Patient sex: M
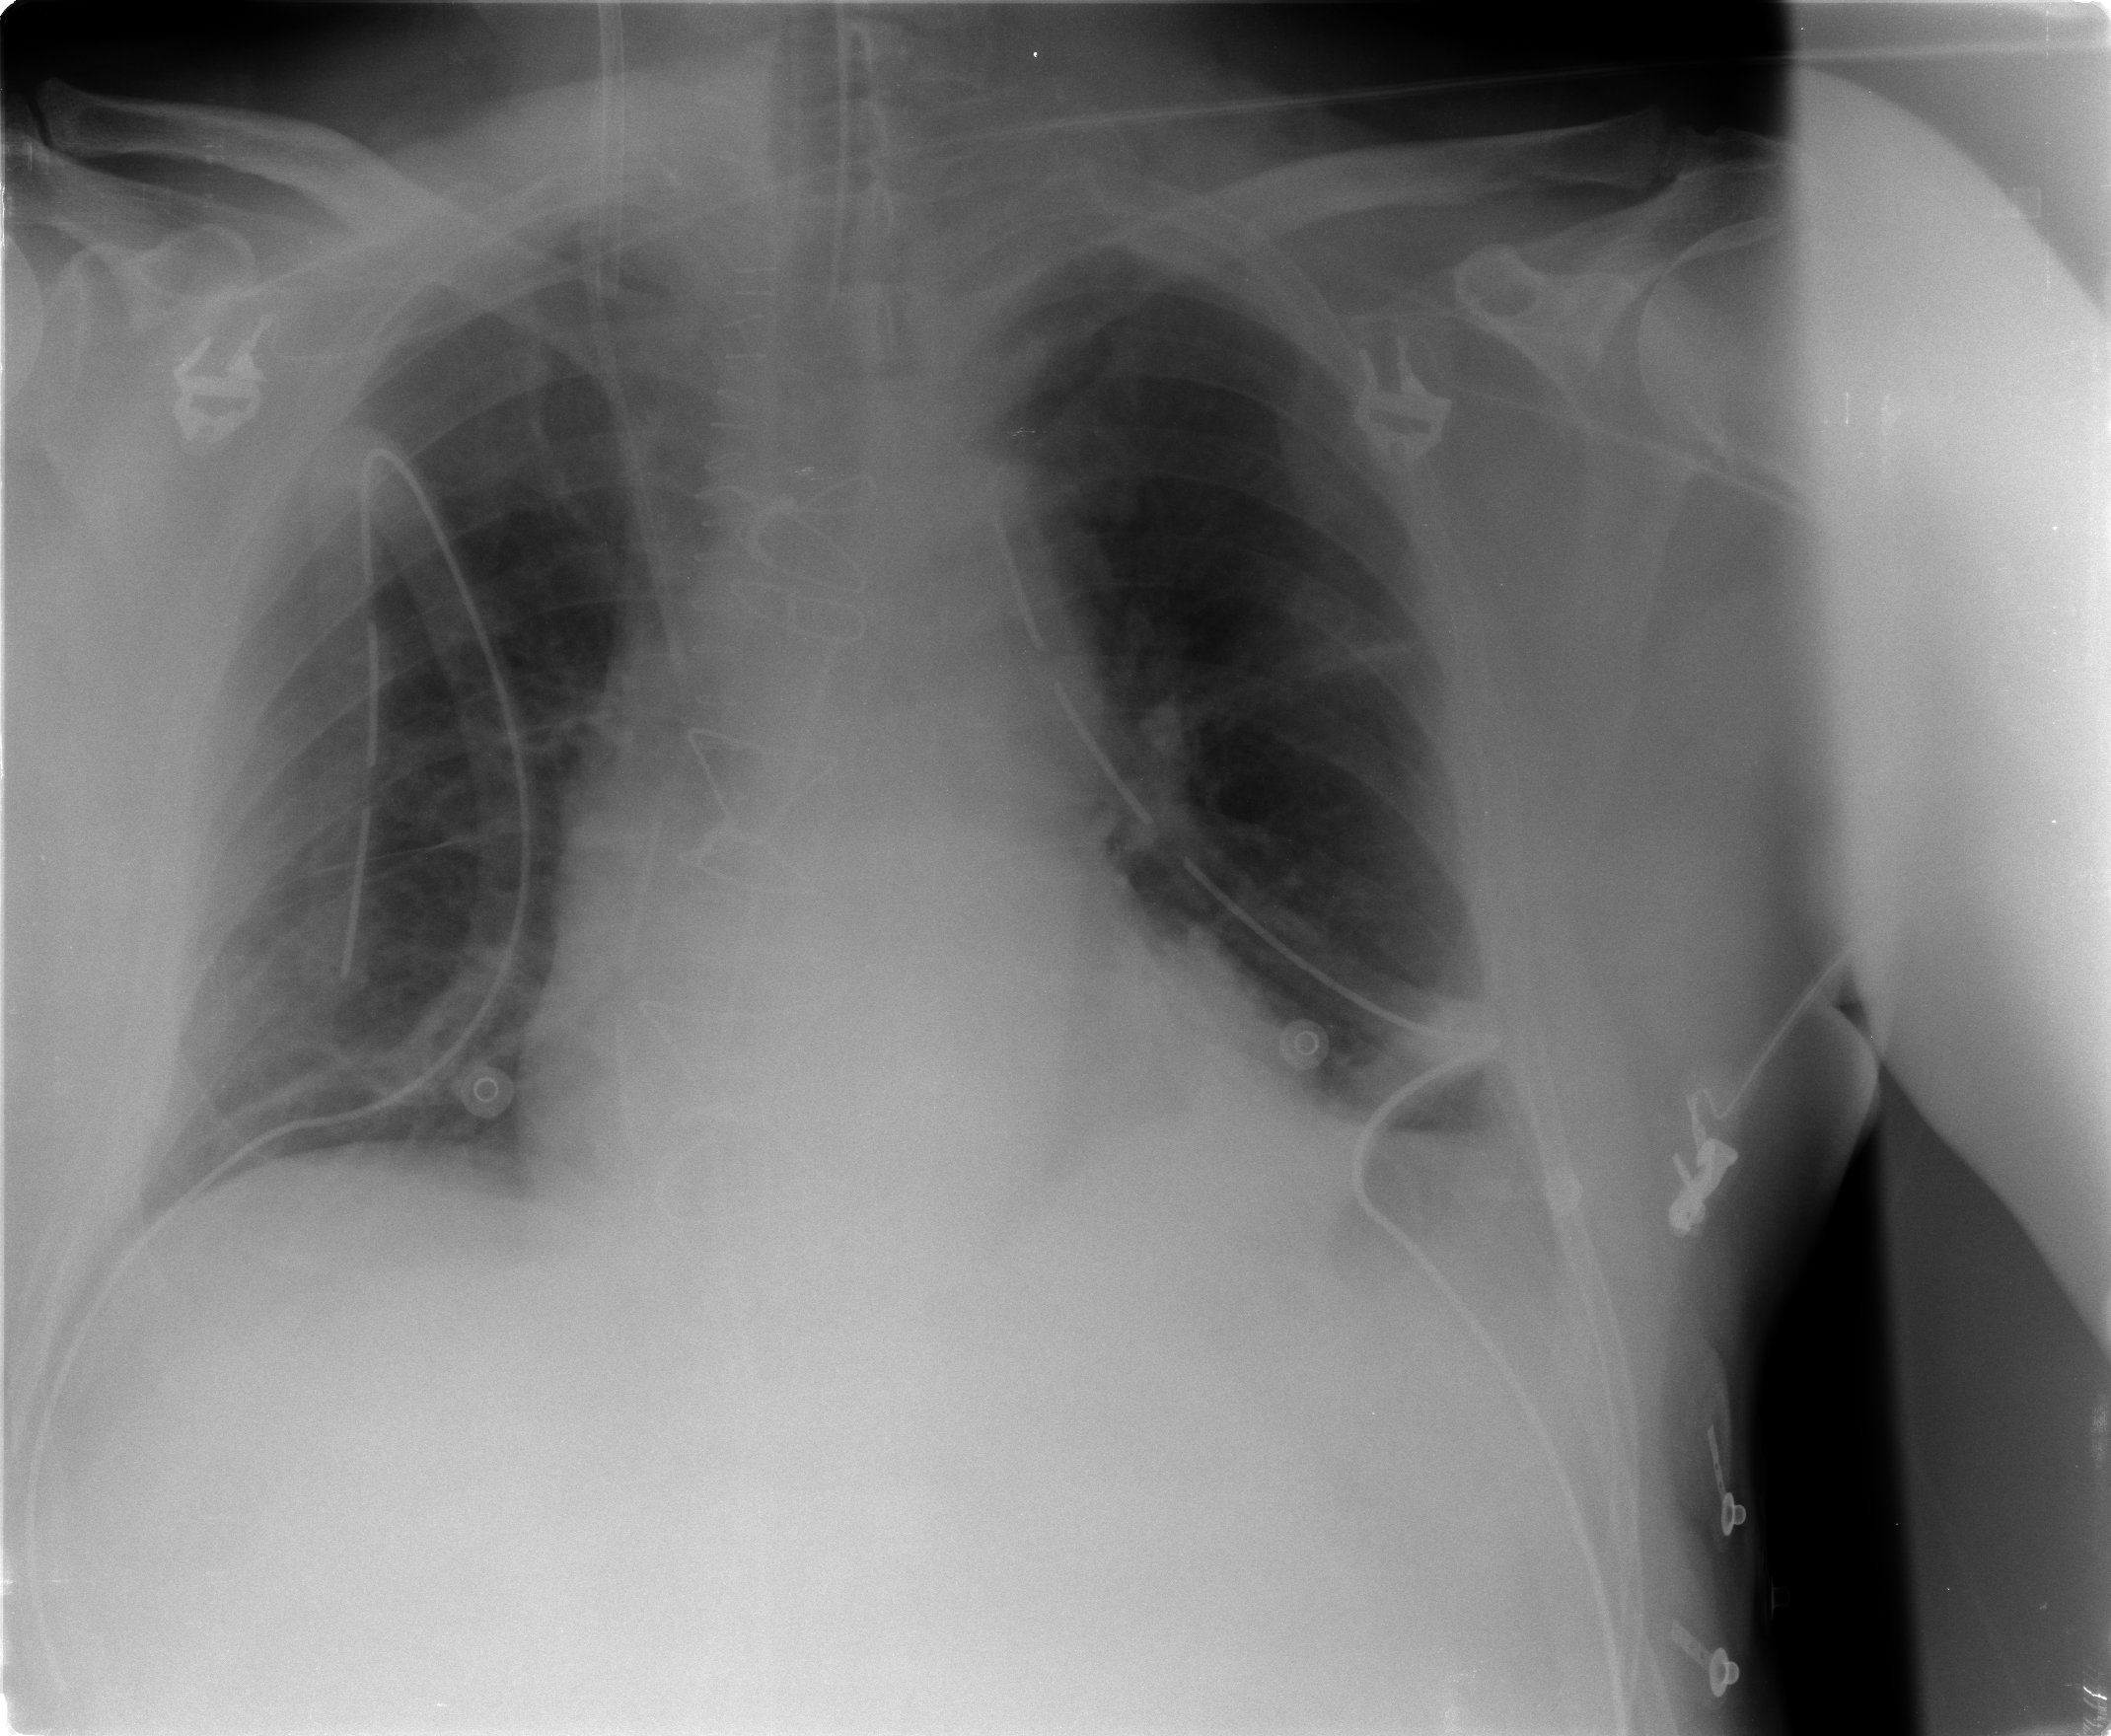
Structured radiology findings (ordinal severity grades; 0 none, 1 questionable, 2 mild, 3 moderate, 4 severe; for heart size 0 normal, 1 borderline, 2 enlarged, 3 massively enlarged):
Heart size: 0
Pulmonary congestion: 0
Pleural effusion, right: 0
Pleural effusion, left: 2
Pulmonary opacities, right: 0
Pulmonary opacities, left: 0
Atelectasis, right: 2
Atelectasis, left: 2